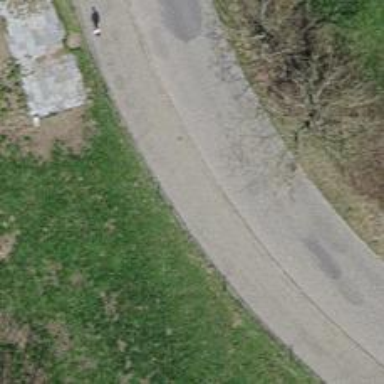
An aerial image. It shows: Asphalt sidewalk.